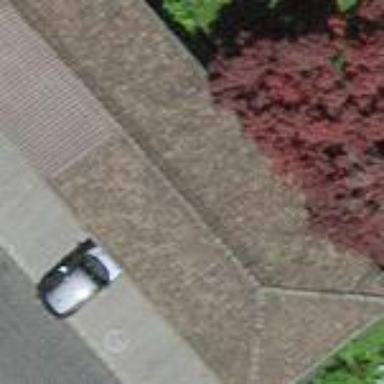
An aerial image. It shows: Group of garages.